Field crop: maize
Growth stage: 2
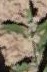
Species: atriplex